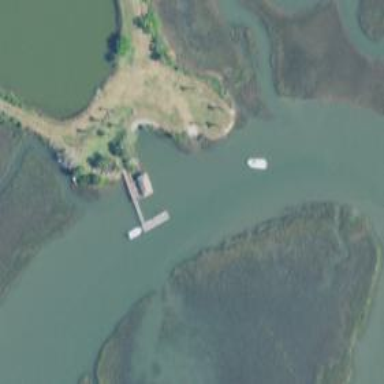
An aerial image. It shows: Dock located along the waterway.